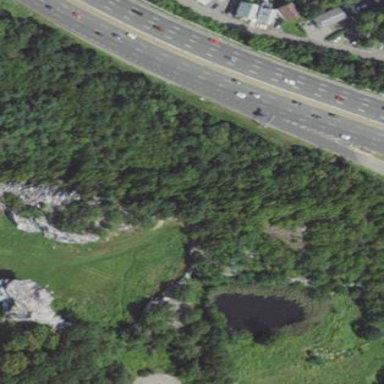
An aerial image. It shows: Landscape of bare rock.